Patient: sex M, age 69
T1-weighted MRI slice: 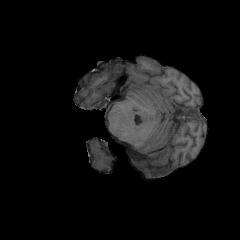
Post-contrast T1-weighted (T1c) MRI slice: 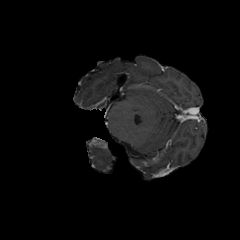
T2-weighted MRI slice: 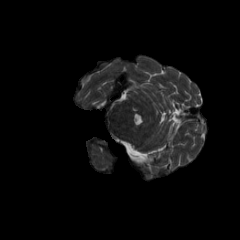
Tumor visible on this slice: no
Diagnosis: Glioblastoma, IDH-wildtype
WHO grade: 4